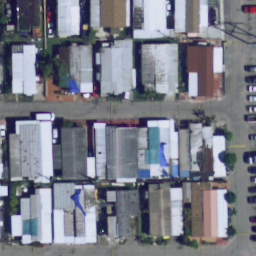
Label: residential